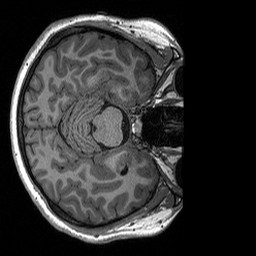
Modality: T1w
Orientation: axial
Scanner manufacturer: siemens
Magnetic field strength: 3 T
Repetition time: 2.3 s
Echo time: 0.00298 s